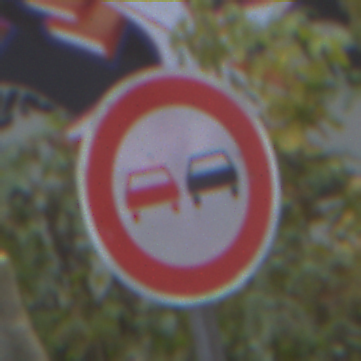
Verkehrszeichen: Ueberholverbot
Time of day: MorningAfternoon
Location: Outdoor (Urban)
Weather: PartlyCloudy
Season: NotSpecified
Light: Natural